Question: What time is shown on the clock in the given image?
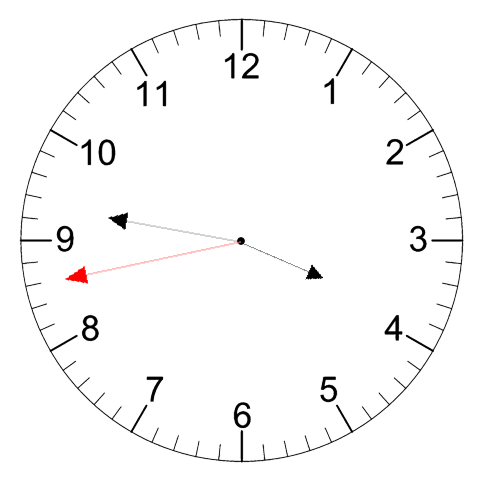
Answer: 03:46:43